Question: When I run I get: 'Could not load file or assembly 'CefSharp.Wpf, Version=41.0.0.0, Culture=neutral, PublicKeyToken=40c4b6fc221f4138' or one of its dependencies. An attempt was made to load a program with an incorrect format.'
This means the problem is due to the dlls not being correct bitness.
In version 41.0.0, the nuget package adds dll references to the x86 version which point to the correct path (an x86 folder). There are also another copy of dlls that point to an empty path in the properties panel. The problem is that the x64 version crashes with a bad image error because it is referencing the x86 versions of the dlls.
I have back tracked to 39.0.2 and CefSharp works for me. I have both sets of dlls and where x86 and x64 versions of my application compile and run as expected.
When I upgrade again to 41.0.0 same problem as before. The x64 version will compile though the application uses x86 versions of the dll which crashes when trying to display the first browser. I tried to rebuild all as well as removing the dlls that are copied in automatically and during the compilation the x86 versions are copied in again. (At least I believe this is the case a

I then removed all of the dlls in the references and manually added the x64 versions. The compilation and execution worked correctly as it did with the 39.02 version of CefSharp.WPF.
How can I get both versions to work without having to manually change the dll paths?
Another note: I can use nuget while set to x64 and this makes the opposite of the above problem. Now x64 works and x86 doesn't. The paths of the dlls are now x64 folders.
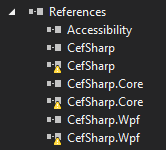
Answer: It turns out, after much tribulation and anguish, I found that the References were not setup correctly in my '.csproj'. They were defined as being x64 somehow.
'''
<Reference Include="CefSharp, Version=41.0.0.0, Culture=neutral, PublicKeyToken=40c4b6fc221f4138, processorArchitecture=AMD64">
<SpecificVersion>False</SpecificVersion>
<!--<HintPath>..\packages\CefSharp.Common.41.0.0\CefSharpd\CefSharp.dll</HintPath>-->
</Reference>
<Reference Include="CefSharp.Core, Version=41.0.0.0, Culture=neutral, PublicKeyToken=40c4b6fc221f4138, processorArchitecture=AMD64">
<SpecificVersion>False</SpecificVersion>
<!--<HintPath>..\packages\CefSharp.Common.41.0.0\CefSharpd\CefSharp.Core.dll</HintPath>-->
</Reference>
<Reference Include="CefSharp.Wpf, Version=41.0.0.0, Culture=neutral, PublicKeyToken=40c4b6fc221f4138, processorArchitecture=x86">
<SpecificVersion>False</SpecificVersion>
<!--<HintPath>..\packages\CefSharp.Wpf.41.0.0\CefSharpd\CefSharp.Wpf.dll</HintPath>-->
</Reference>
'''
As soon as I commented out the 'HintPath', it started working correctly. Note that the actual references are defined by the 'Import' at the top of the project.
'''
<Import Project="..\packages\CefSharp.Wpf.41.0.0uild\CefSharp.Wpf.props" Condition="Exists('..\packages\CefSharp.Wpf.41.0.0uild\CefSharp.Wpf.props')" />
<Import Project="..\packages\CefSharp.Common.41.0.0uild\CefSharp.Common.props" Condition="Exists('..\packages\CefSharp.Common.41.0.0uild\CefSharp.Common.props')" />
'''
These '.props' files setup the actual 'HintPath' that is necessary for it to copy the correct '.dlls' over to the build folder. I am uncertain as to how my project ended up with the path set incorrectly.